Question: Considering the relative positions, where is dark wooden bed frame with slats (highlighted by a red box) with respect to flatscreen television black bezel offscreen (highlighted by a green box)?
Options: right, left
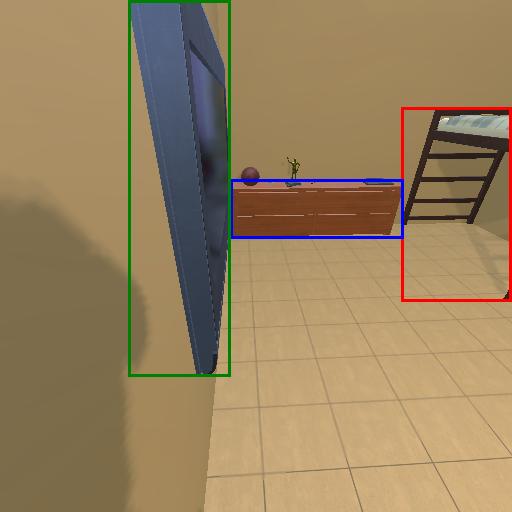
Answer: right